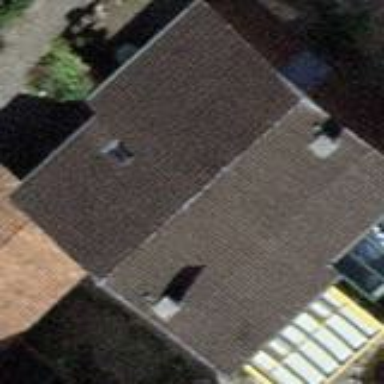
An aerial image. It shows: Semi-detached house with gabled roof.